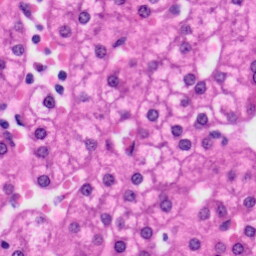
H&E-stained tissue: Liver